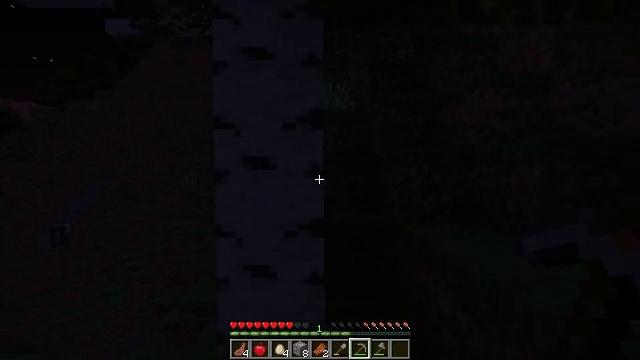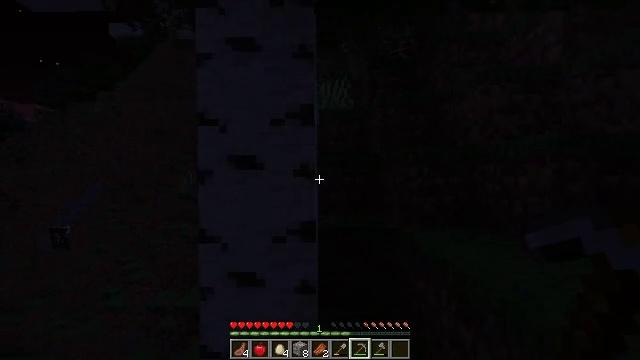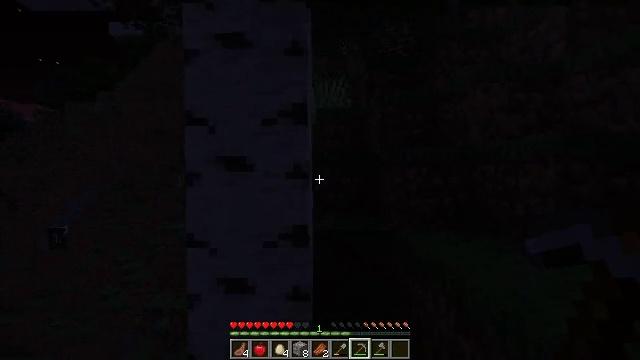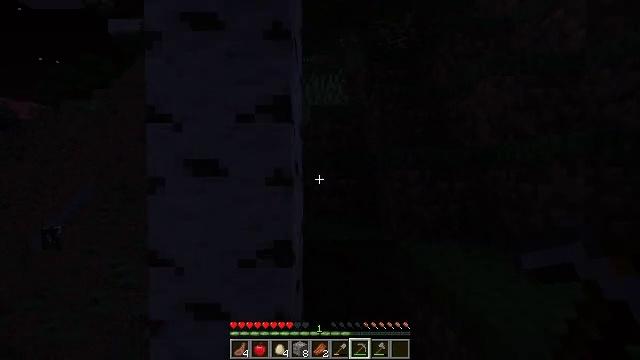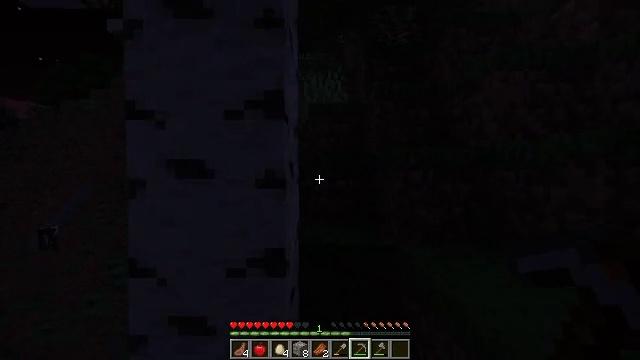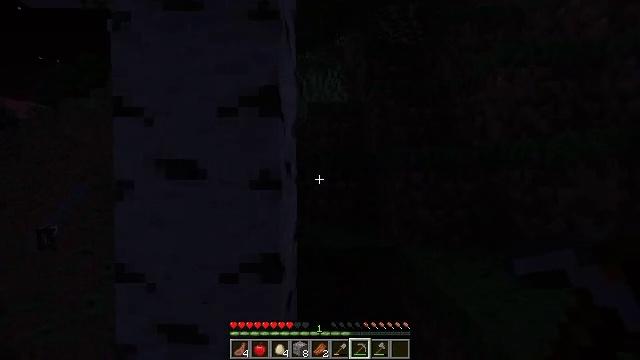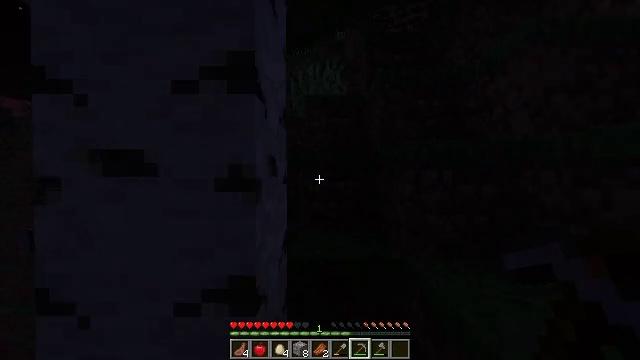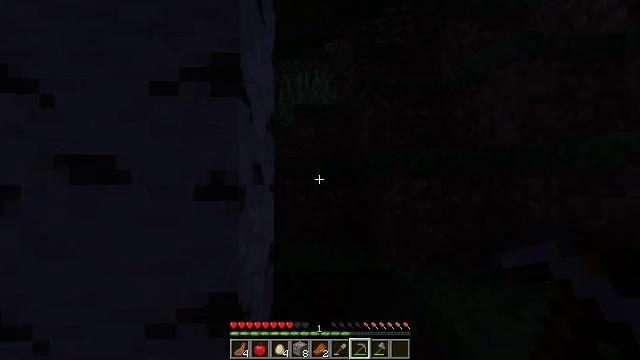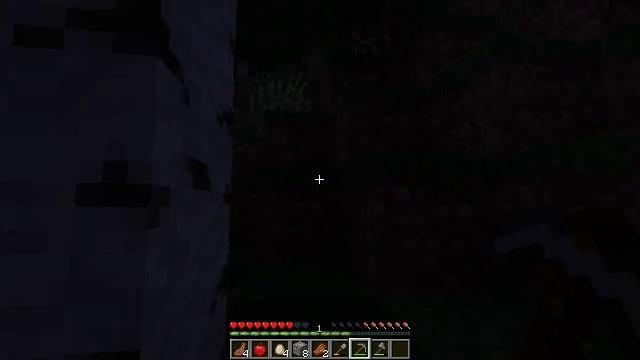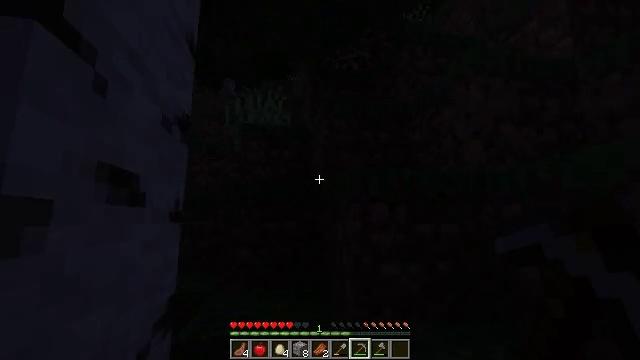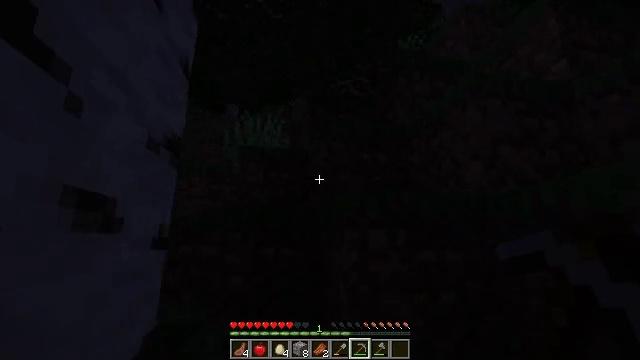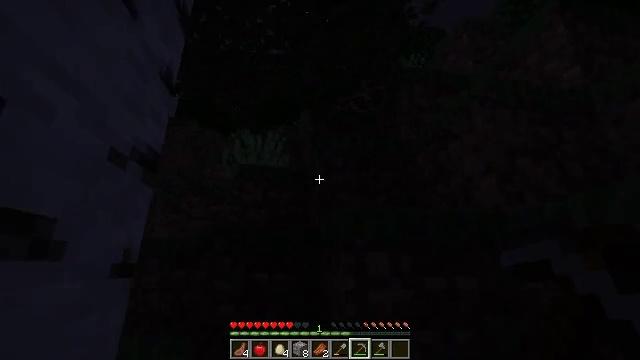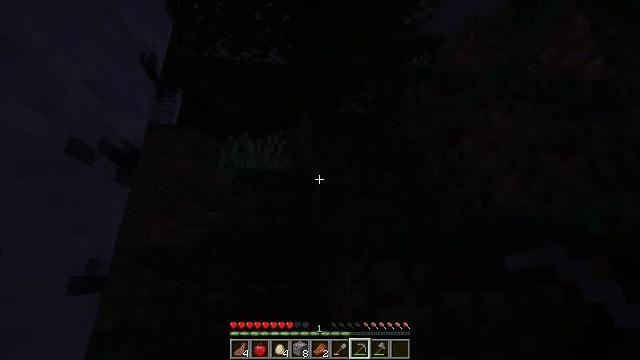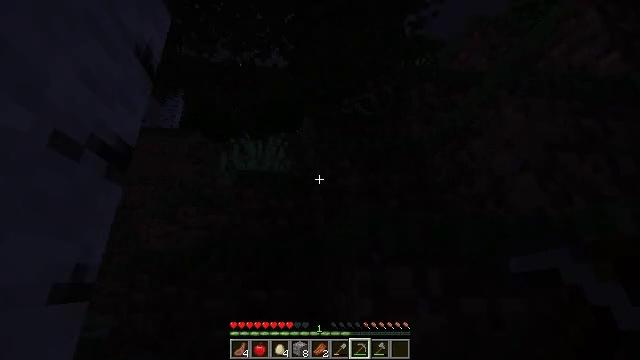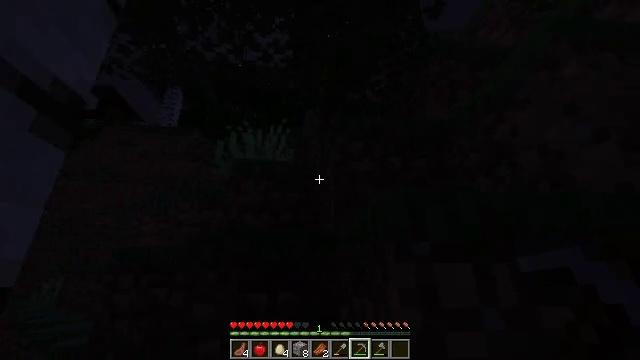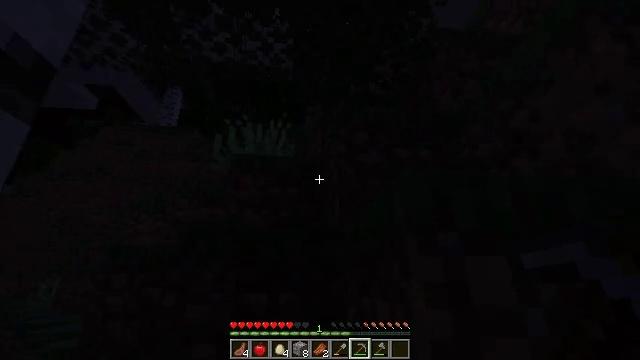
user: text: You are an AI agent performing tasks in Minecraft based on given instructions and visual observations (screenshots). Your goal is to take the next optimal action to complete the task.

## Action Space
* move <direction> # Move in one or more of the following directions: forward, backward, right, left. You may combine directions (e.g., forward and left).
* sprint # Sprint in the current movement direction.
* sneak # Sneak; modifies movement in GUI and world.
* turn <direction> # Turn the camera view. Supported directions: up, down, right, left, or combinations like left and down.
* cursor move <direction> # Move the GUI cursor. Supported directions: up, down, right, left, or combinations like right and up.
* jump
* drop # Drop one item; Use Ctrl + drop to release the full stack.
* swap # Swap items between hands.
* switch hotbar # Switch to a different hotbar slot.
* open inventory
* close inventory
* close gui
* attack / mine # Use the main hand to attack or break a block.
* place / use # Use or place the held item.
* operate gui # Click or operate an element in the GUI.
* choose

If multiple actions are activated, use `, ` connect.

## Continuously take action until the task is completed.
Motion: motion action
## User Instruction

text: Collect birch leaves from the tree.
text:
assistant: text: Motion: move forward and move right
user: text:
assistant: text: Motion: move forward
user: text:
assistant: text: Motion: move forward
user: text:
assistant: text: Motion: move forward
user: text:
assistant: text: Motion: move forward
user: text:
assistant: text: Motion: move forward
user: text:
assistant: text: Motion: move forward, turn right and up
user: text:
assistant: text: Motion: move forward and move right, turn right and up
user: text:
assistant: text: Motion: move forward and move right, turn right and up
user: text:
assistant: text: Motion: move forward and move right, turn up
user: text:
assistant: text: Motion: move forward and move right, turn left and up
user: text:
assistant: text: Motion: move forward, turn up
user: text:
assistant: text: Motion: move forward
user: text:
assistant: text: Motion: move forward
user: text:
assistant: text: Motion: move forward
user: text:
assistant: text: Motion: move forward
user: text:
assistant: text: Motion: move forward, turn up
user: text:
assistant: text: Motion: move forward, turn left and up, jump
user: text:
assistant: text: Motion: move forward, jump
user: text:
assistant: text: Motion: move forward
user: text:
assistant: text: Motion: move forward
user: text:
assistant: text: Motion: move forward
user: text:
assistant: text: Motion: move forward
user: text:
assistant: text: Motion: move forward, turn left and down
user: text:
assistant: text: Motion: move forward, turn left
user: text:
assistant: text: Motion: move forward, turn left and up
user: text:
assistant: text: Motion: move forward, turn left and up
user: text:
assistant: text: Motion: move forward, turn left and up
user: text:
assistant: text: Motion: move forward, attack / mine
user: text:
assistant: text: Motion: attack / mine